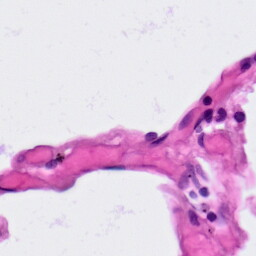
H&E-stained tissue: Lung